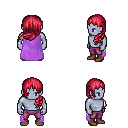
a pixel art fantasy rpg character, male body template, dark elf, purple skin, lavender cape, magenta pants, ruby red left-swept hairstyle, brown shoes, four views (front, back, left, right), 2x2 character sprite sheet, small pixel art, hard edges, no anti-aliasing